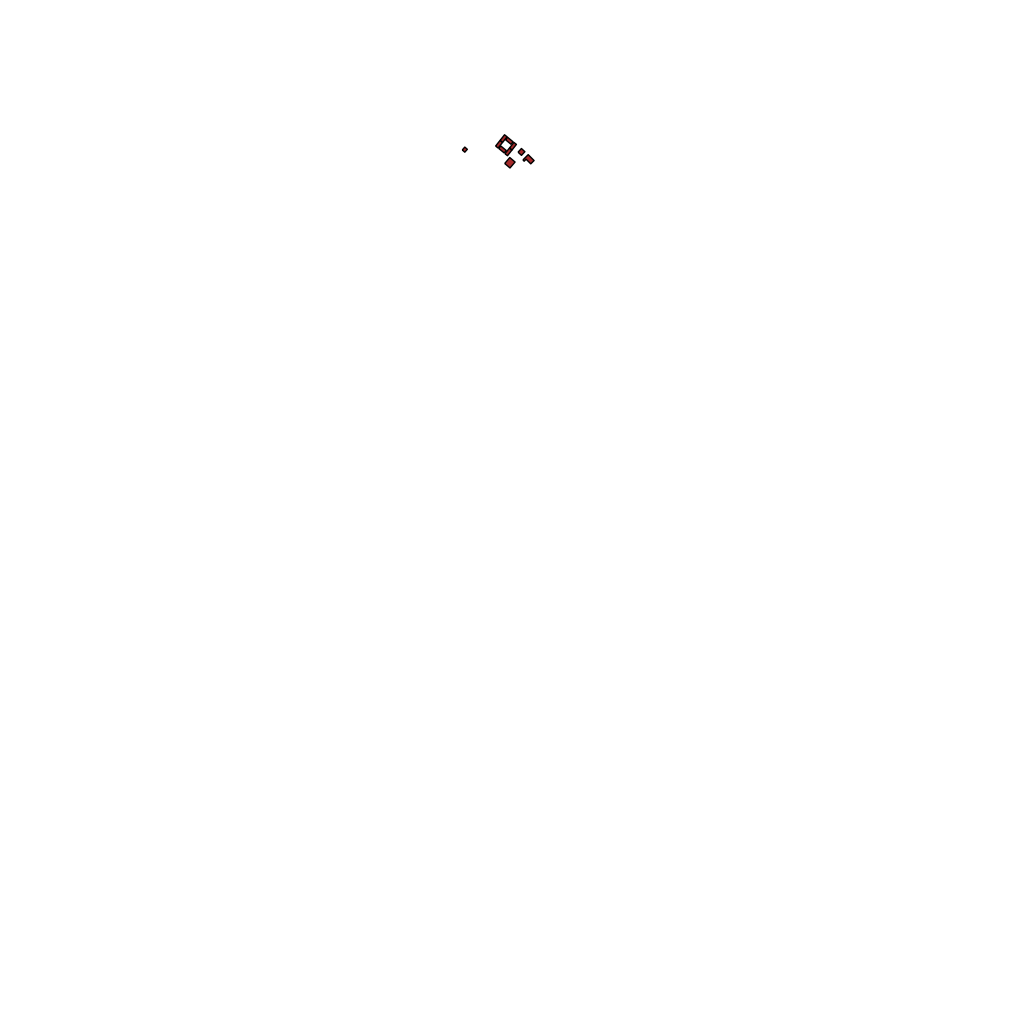
Tags: overhead vector_map, recreation, individual_rise, density_1, Facility, 1.0 km²